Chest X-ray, AP view. Patient: 35 years old, sex M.
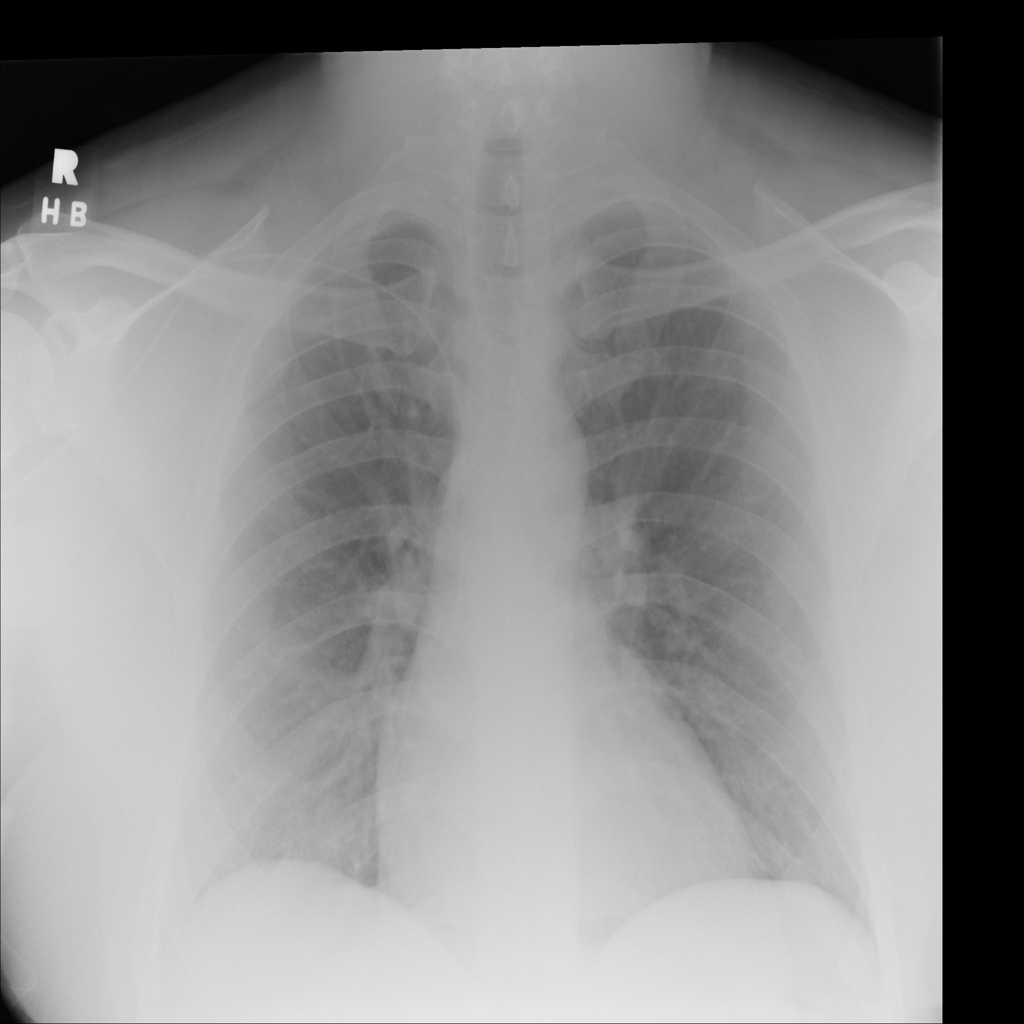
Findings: No Finding